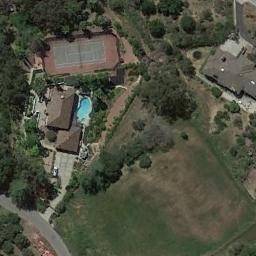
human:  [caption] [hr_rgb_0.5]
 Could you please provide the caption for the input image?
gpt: The swimming pool and tennis court next to the building are surrounded by trees and lawns .

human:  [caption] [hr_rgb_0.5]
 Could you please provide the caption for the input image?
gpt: The tennis court is on the grass next to some buildings and trees .

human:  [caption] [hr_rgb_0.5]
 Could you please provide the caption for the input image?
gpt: There are many trees around the tennis court .

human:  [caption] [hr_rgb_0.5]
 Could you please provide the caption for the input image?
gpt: Two tennis courts are surrounded by trees .

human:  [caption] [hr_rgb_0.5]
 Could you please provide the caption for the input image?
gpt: There are some green trees and buildings beside the tennis court .